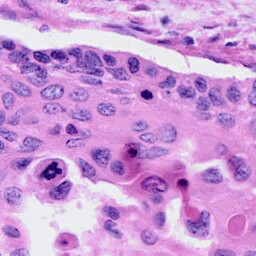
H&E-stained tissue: Cervix